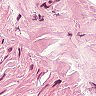
Metastatic tissue present: no